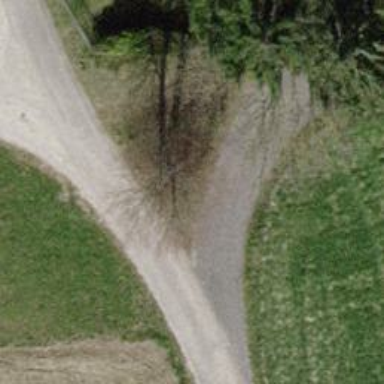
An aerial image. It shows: Compacted track with grade2 level.